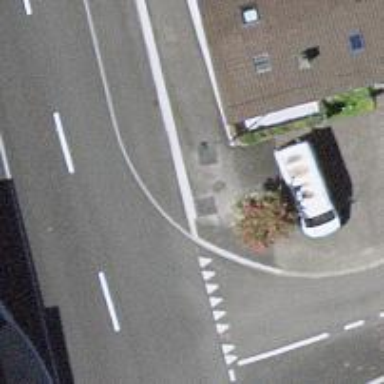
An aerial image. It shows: Sidewalk along the footway.